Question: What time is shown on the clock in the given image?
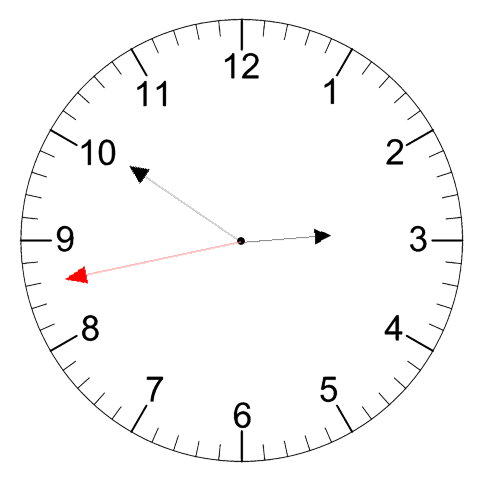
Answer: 02:50:43